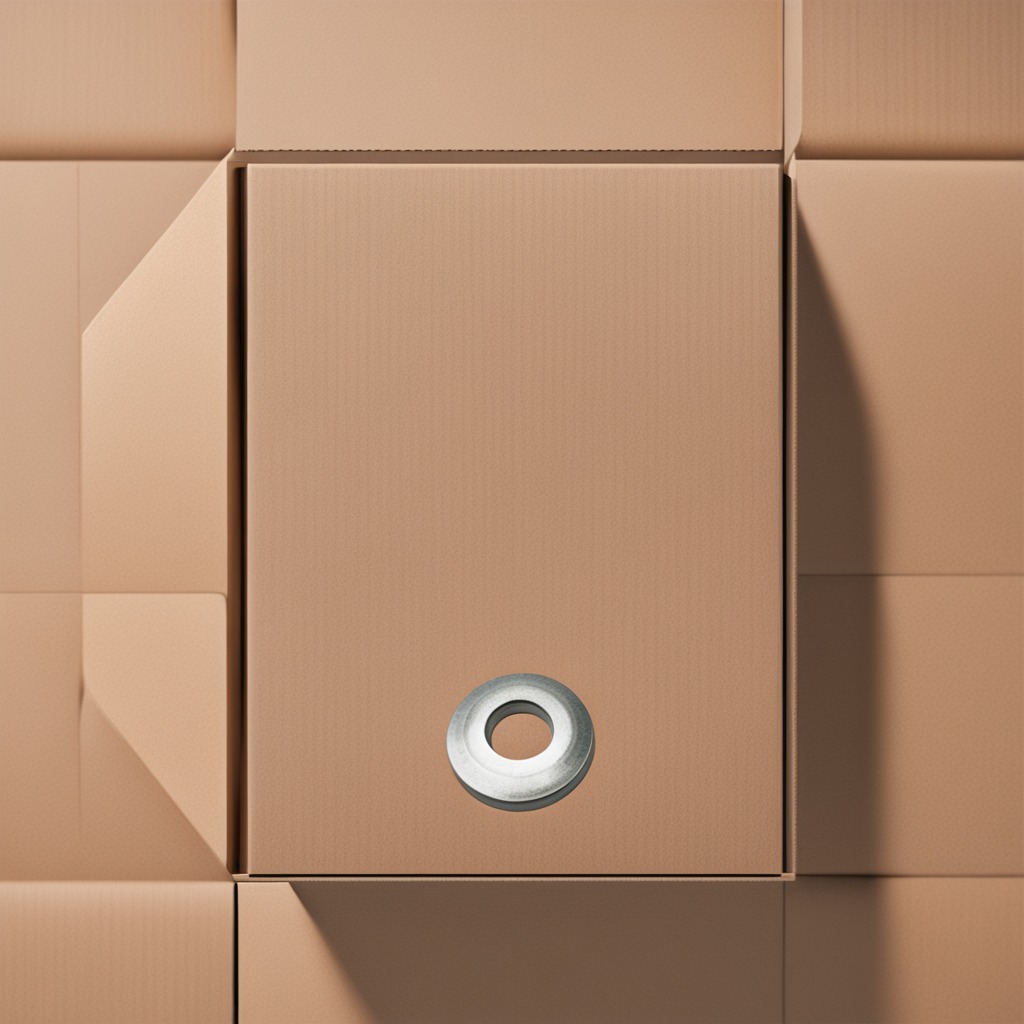
A flat metal washer lies on the cardboard box surface.